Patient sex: M
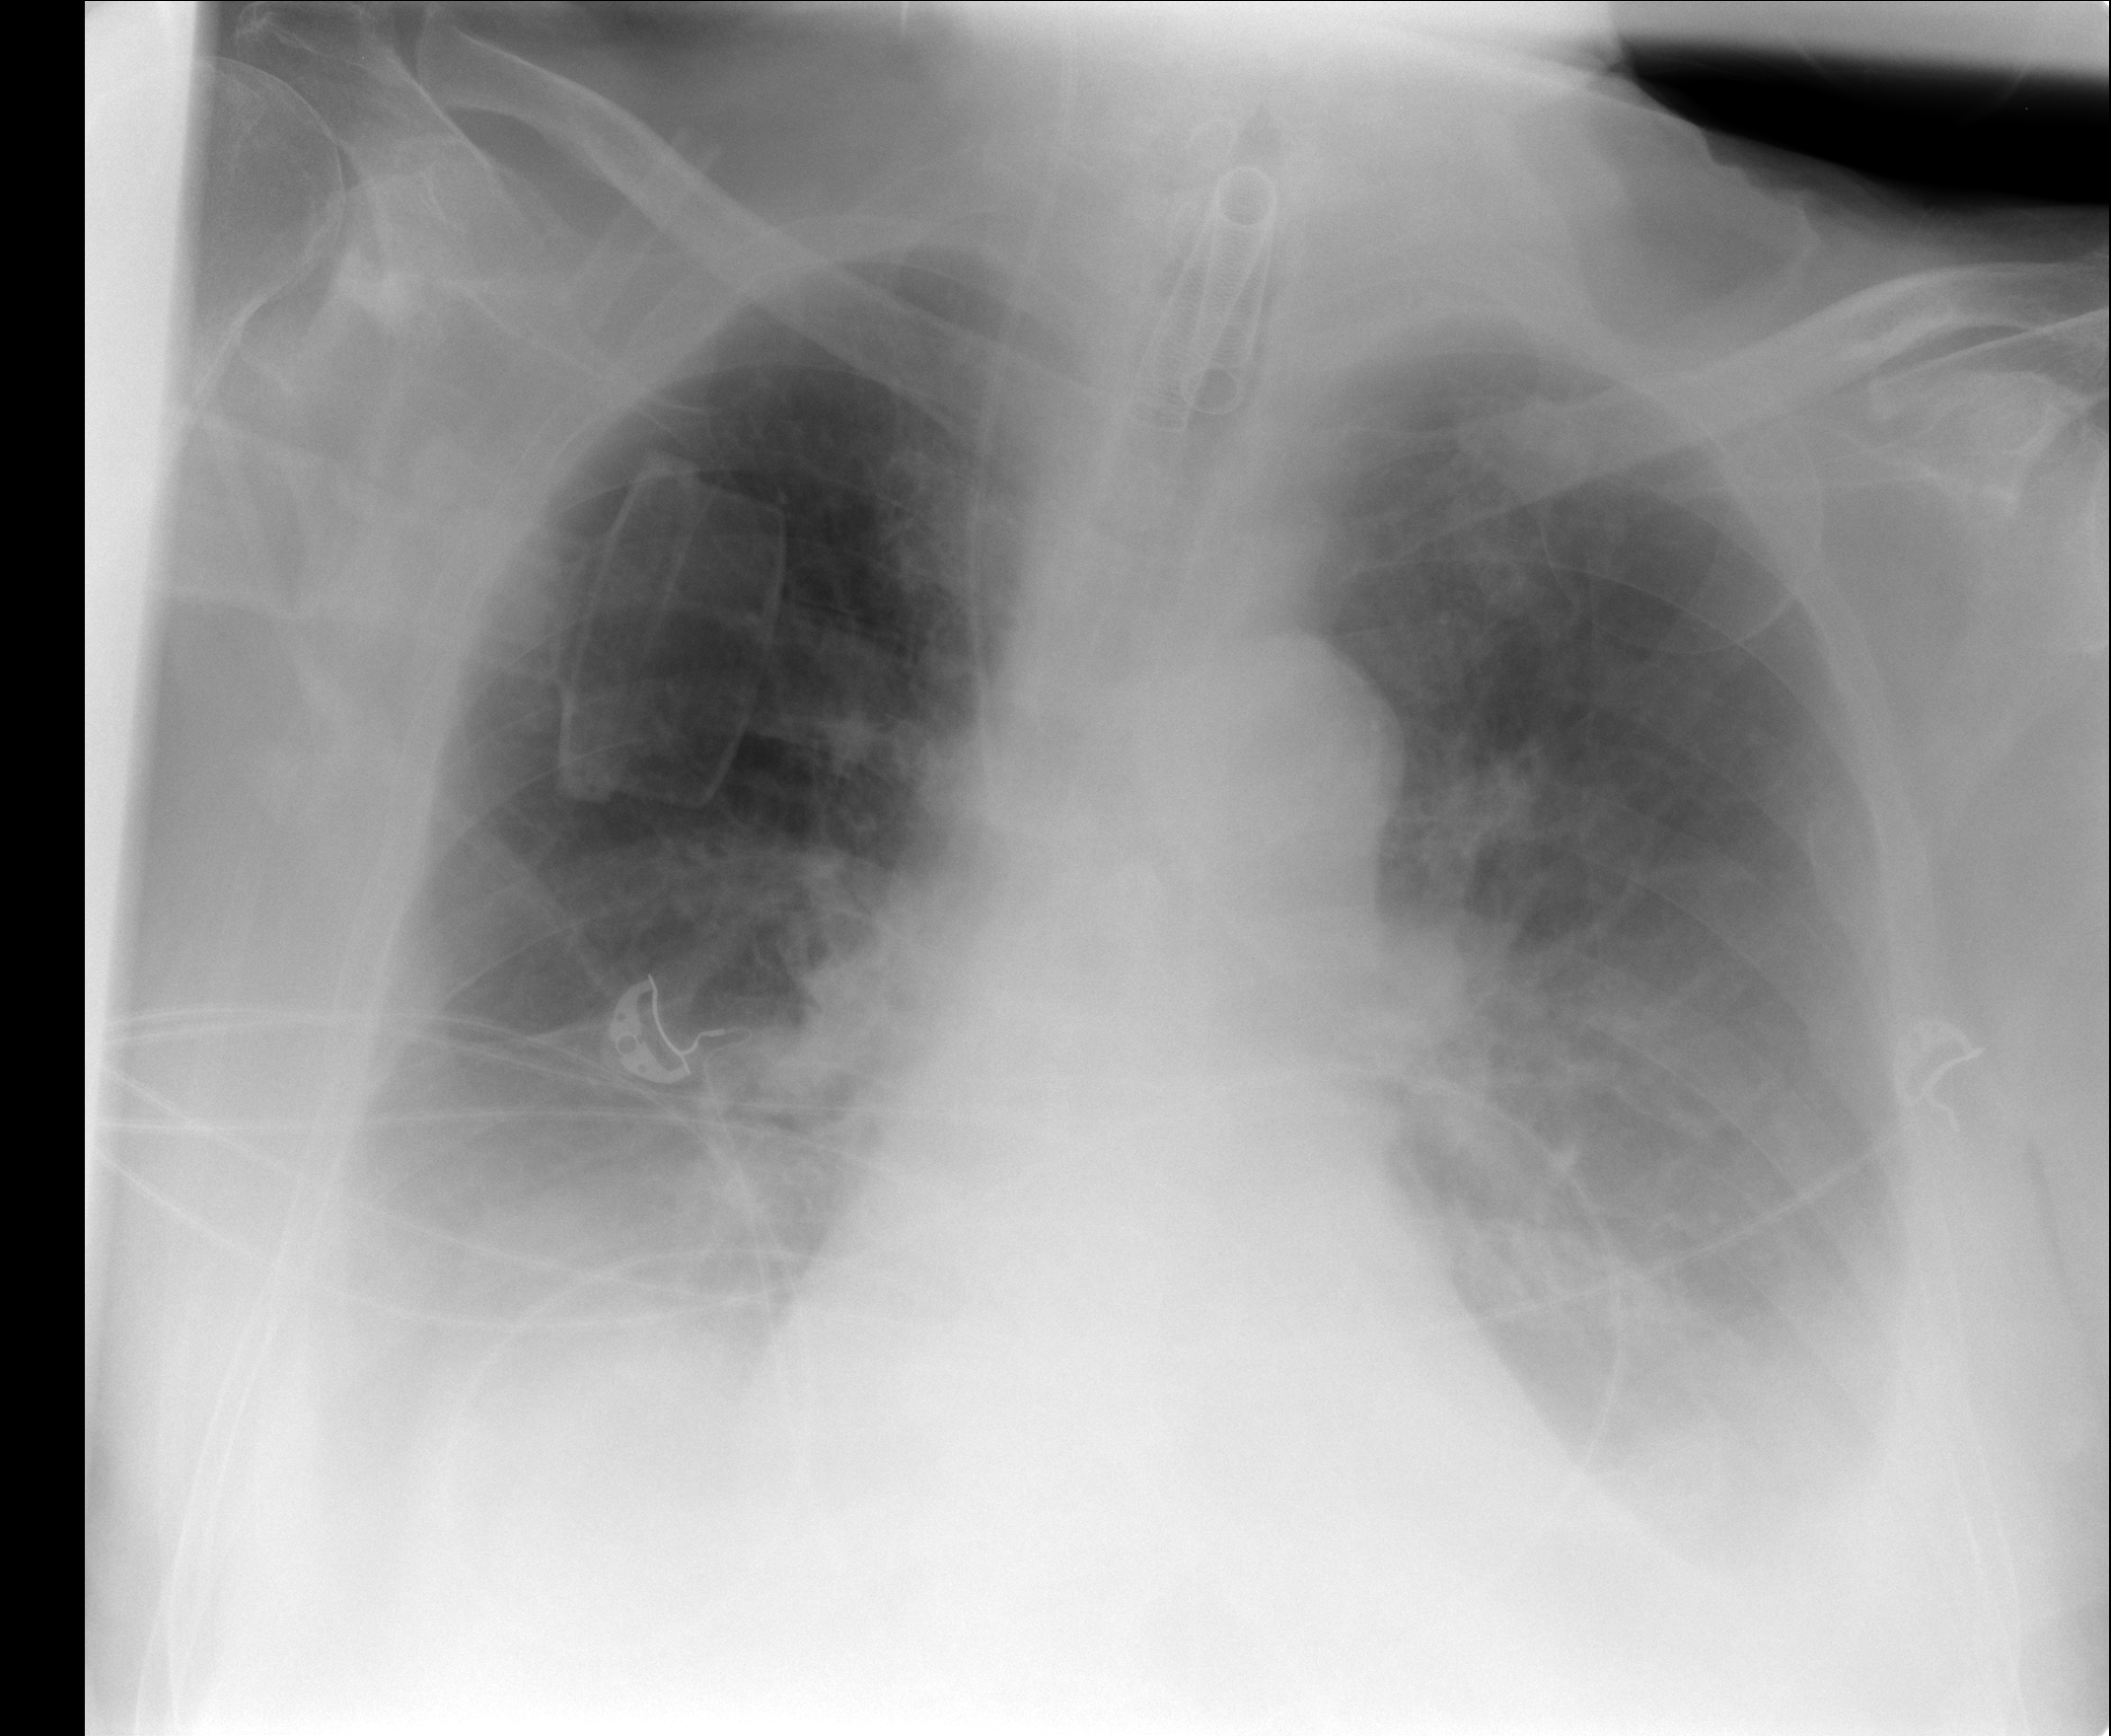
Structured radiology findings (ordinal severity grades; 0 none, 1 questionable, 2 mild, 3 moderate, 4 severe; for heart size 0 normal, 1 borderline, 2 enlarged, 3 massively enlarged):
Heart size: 2
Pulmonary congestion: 2
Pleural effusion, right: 2
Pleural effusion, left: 2
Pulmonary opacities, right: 0
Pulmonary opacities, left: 2
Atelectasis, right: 3
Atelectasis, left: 3